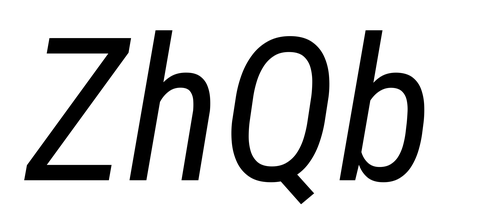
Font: Roboto-Italic_Condensed_Italic